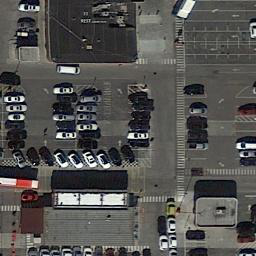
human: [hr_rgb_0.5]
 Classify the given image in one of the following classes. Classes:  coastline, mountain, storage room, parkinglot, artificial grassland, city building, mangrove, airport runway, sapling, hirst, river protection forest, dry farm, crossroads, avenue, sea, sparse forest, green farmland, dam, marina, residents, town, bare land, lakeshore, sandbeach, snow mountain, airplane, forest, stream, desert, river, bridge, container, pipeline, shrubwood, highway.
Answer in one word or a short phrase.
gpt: parkinglot